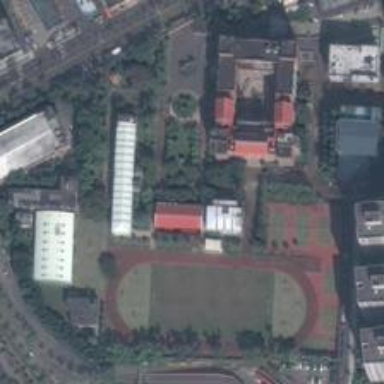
A playground and several exquisite buildings locate in a transquil area .